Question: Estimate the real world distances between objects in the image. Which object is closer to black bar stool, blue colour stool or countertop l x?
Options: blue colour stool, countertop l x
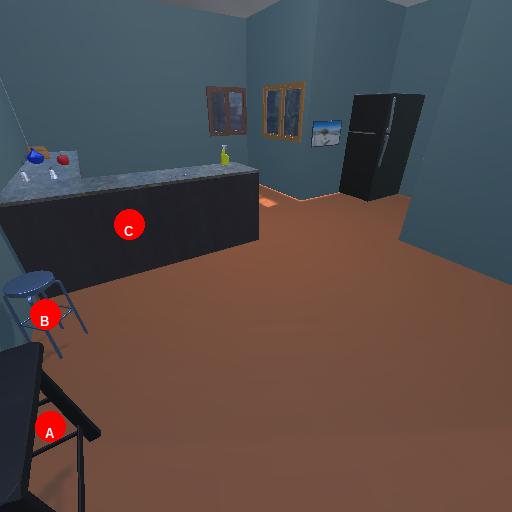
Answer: blue colour stool